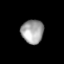
Tissue: lung
Cell type: Epithelial cells
Senescence score: 0.2167
Nuclear area (px): 521
Mean DAPI intensity: 162.591